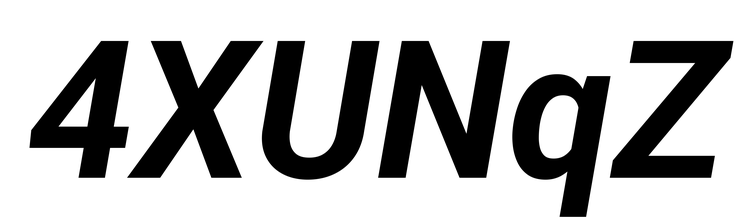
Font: Roboto-Italic_Bold_Italic